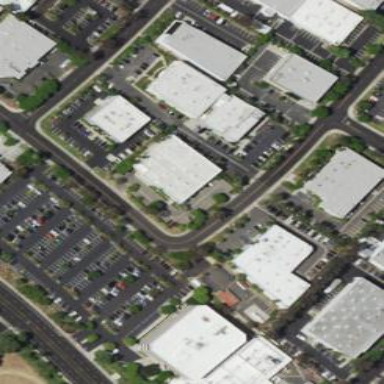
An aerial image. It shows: Commercial area.